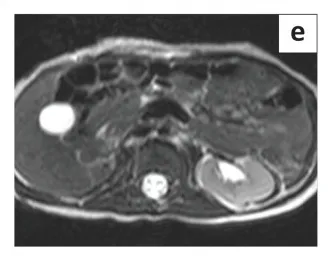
Axial.
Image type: radiology (mri)